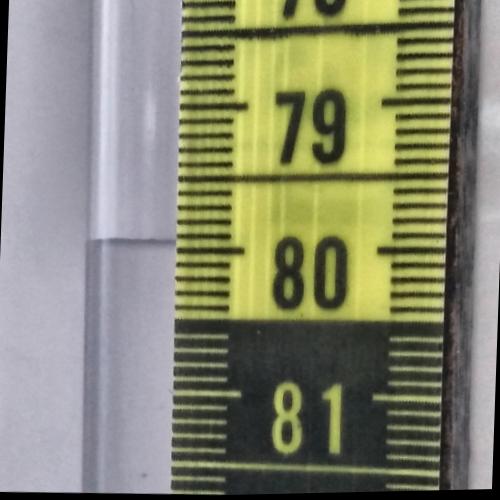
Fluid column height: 79.9 cm